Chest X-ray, AP view. Patient: 52 years old, sex M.
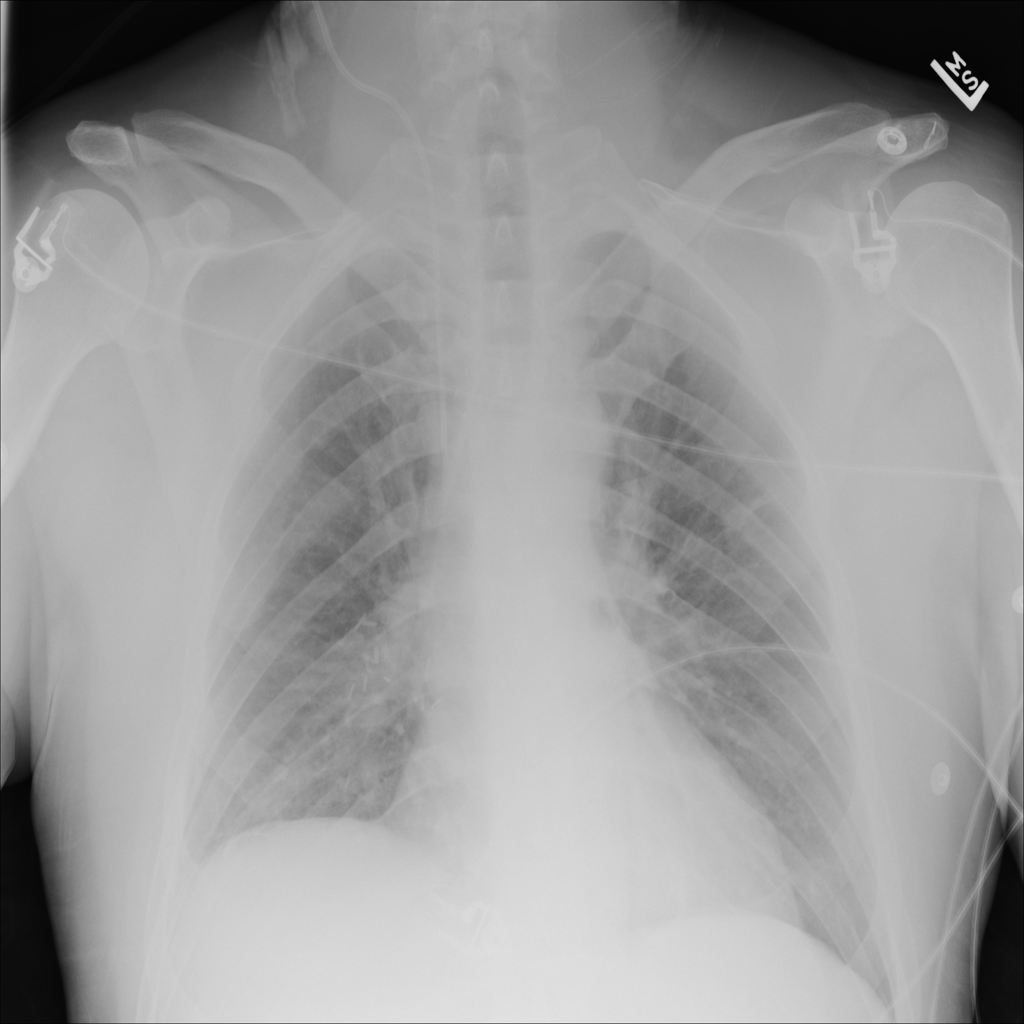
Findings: No Finding